Question: I have a photo community (<URL> that allows users to upload photos. My platform is PHP/CodeIgniter.
As part of the upload process I'm already reading EXIF info using PHP's function, which works fine. I read camera details and show these on an info tab.
On top of that, user's are expected to manually set the photo title, description and tags on the website after uploading the photo. However, some users manage these fields in their image management program, for example Lightroom. It would be great if I could read those as well, uploading would become a total joy.
I already improved my EXIF reading to read the "caption", this way users don't have to set the image title after uploading anymore. Now I'm looking to read keywords, which is where I am stuck. Here's a partial screenshot of an image in Lightroom:

I can read the Metadata, but how do I read the keywords? The fact that it is not inside metadata makes me wonder if it's at all possible? I've tried reading every value I can get (ANY_TAG, IFD0, EXIF, APP12) using exif_read_data, but the keywords are not to be found.
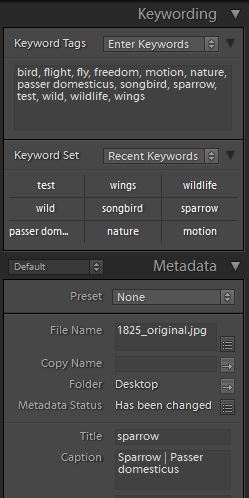
Answer: As suggested you may have to use another method of reading metadata.
<URL>
Image keywords may be stored in IPTC and not in EXIF. I don't know if there is a standard platform method for reading iptc but a quick google shows this
<URL>